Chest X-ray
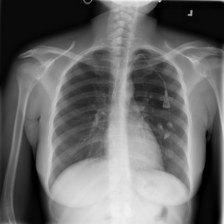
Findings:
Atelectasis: negative
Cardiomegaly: negative
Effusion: negative
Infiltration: negative
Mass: negative
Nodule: negative
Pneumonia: negative
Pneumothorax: negative
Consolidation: negative
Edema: negative
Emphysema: negative
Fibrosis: negative
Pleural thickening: negative
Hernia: negative